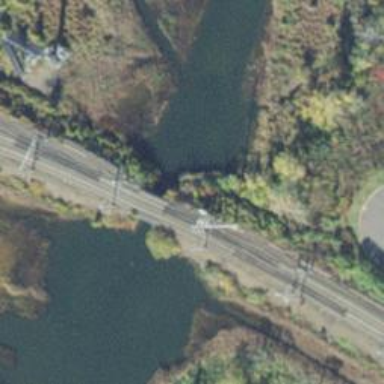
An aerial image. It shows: Bridge over electrified railway with contact lines.